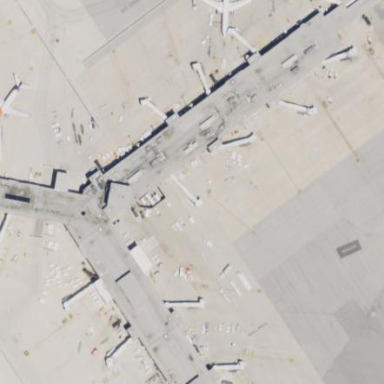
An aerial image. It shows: Airport terminal building.